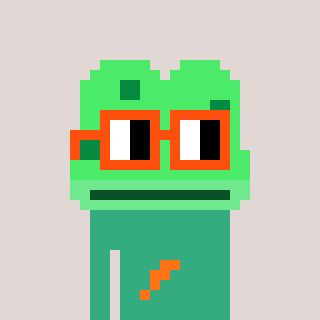
a pixel art character with square orange glasses, a frog-shaped head and a teal-colored body on a warm background